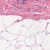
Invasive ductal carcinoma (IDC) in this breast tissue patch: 0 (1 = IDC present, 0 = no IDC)